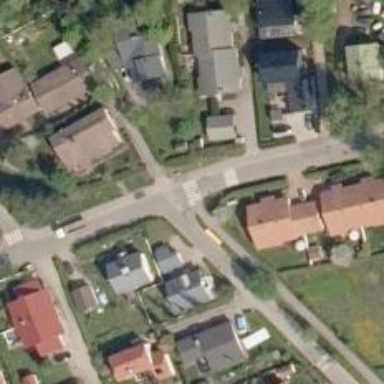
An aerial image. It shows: Uncontrolled road crossing.